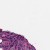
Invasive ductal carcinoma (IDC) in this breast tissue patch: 1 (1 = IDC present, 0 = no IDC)